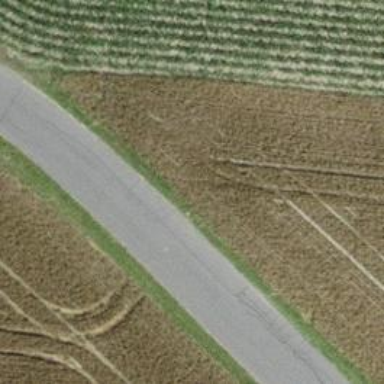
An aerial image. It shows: Unclassified road with asphalt surface.